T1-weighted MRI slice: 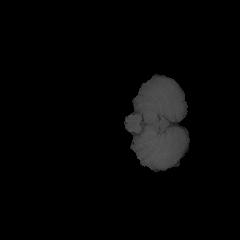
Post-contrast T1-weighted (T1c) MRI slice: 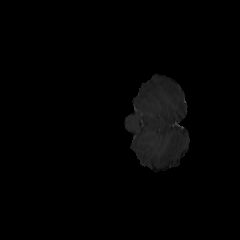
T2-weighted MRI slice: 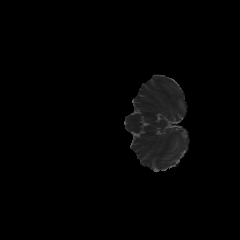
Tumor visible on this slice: no